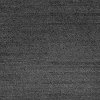
Atmospheric dust classification: dusty